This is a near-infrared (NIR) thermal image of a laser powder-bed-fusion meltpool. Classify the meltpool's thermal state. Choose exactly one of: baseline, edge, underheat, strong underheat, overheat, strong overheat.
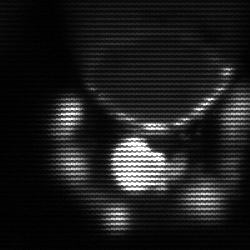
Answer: edge